Aerial crown-view tile of a tropical tree (Barro Colorado Island, Panama), acquired 20250512:
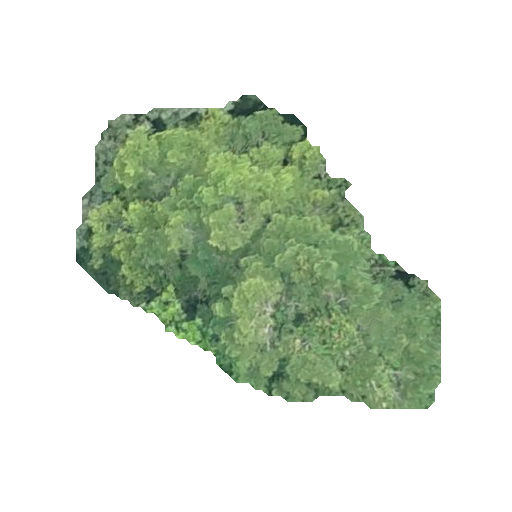
Species: Terminalia amazonia
GBIF accepted scientific name: Terminalia amazonica
Crown area: 108.28 m²